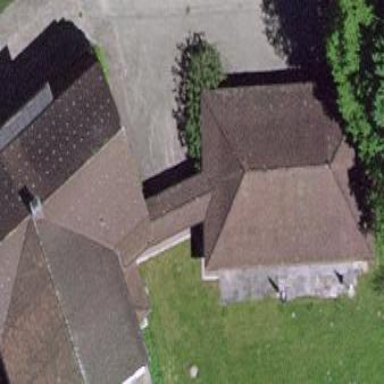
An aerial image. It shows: Garage.